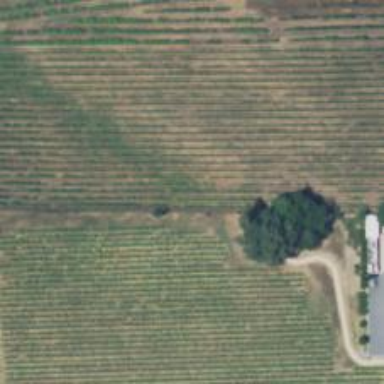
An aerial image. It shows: Vineyard where grapes are grown.